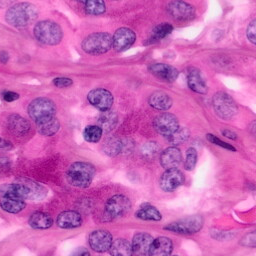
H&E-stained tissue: Pancreatic